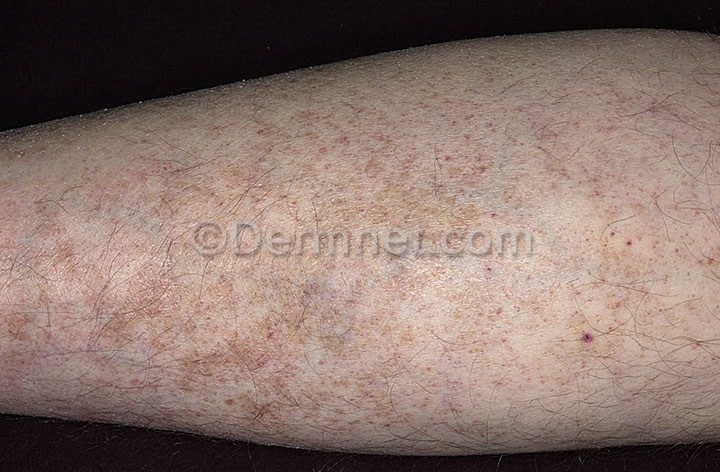
Disease: Eczema Photos